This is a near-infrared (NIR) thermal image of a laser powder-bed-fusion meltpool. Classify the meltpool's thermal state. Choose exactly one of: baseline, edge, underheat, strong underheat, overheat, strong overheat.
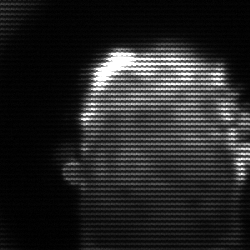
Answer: baseline